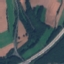
Land use / land cover class: Highway